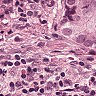
Metastatic tissue present: yes